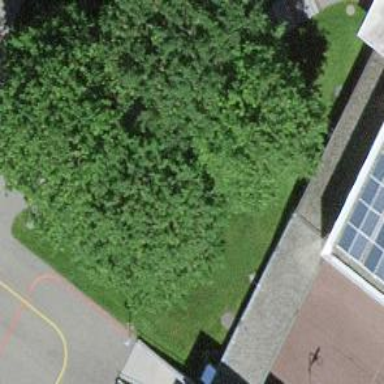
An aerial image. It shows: Grassy area with lush vegetation.